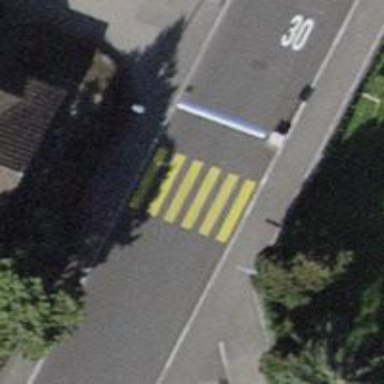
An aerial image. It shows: Marked road crossing.